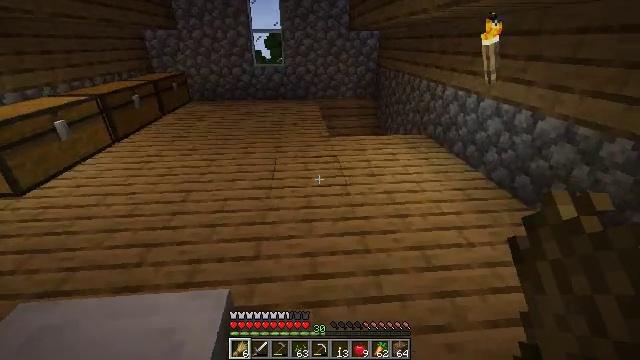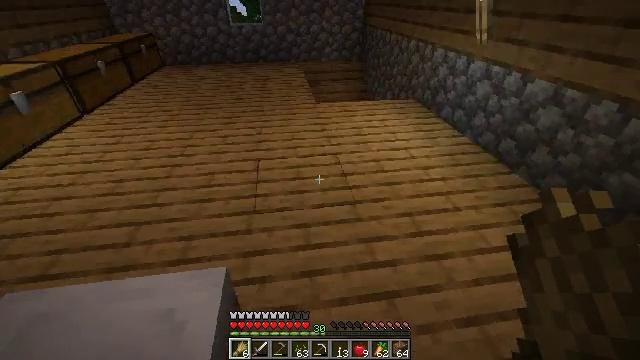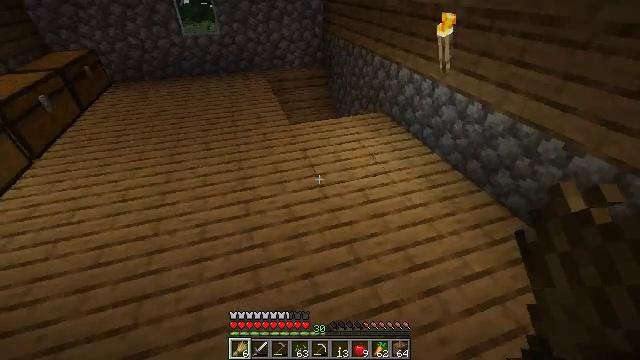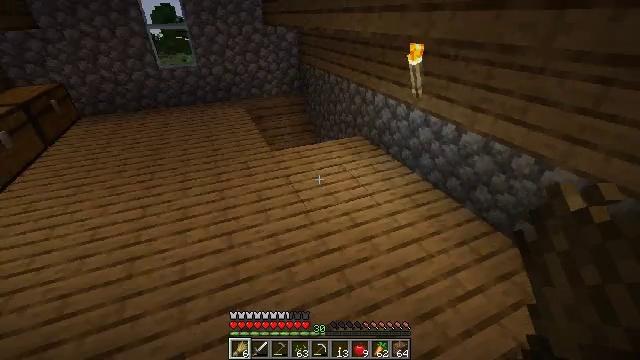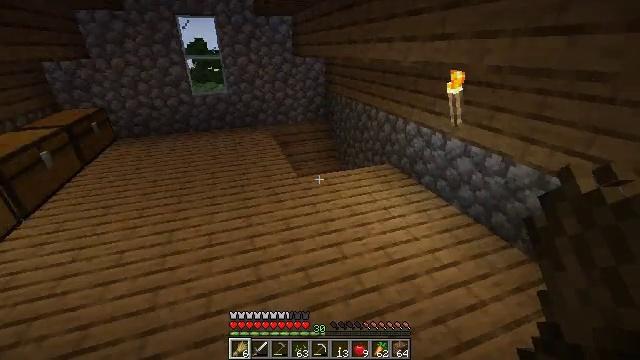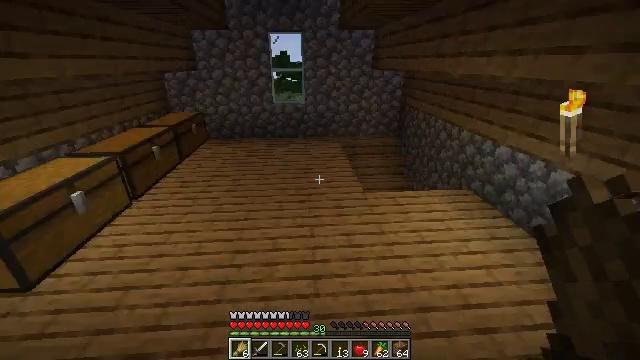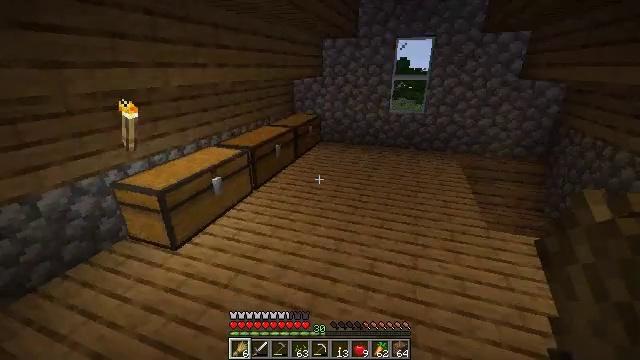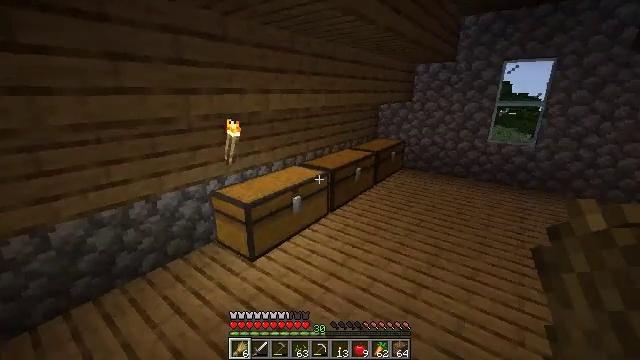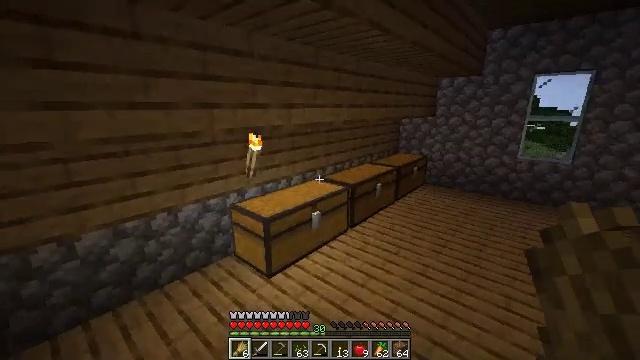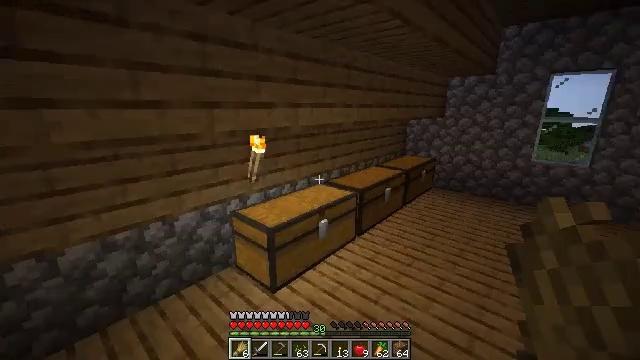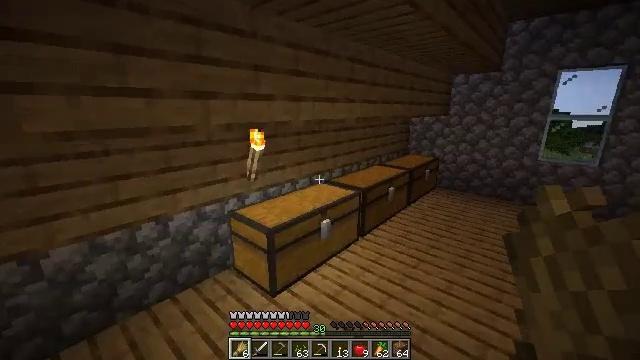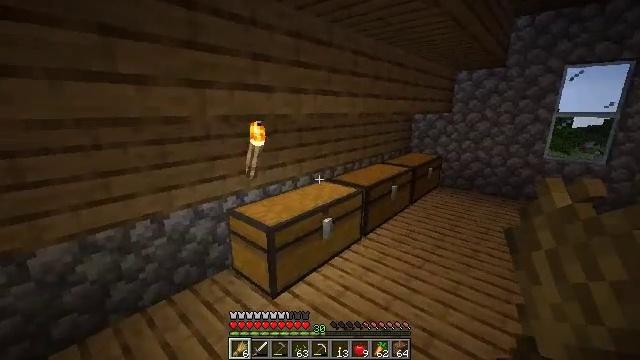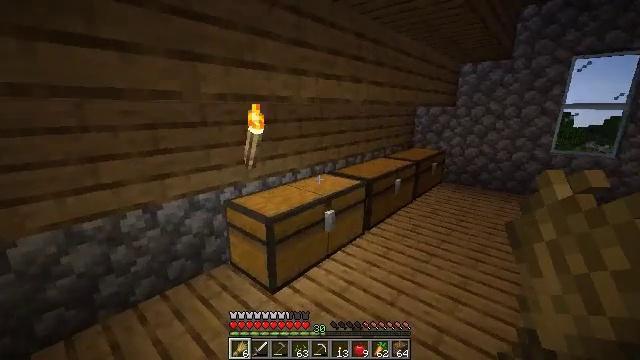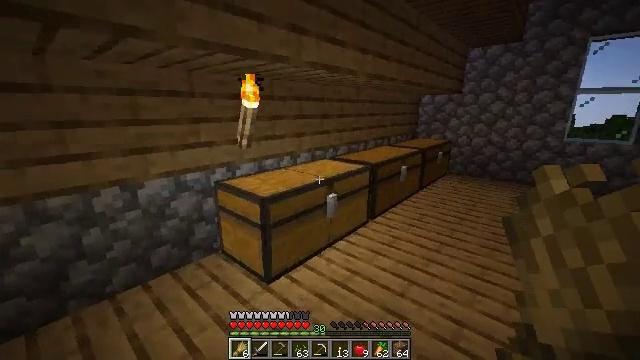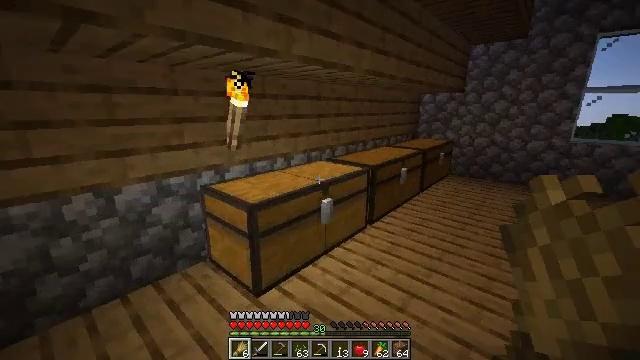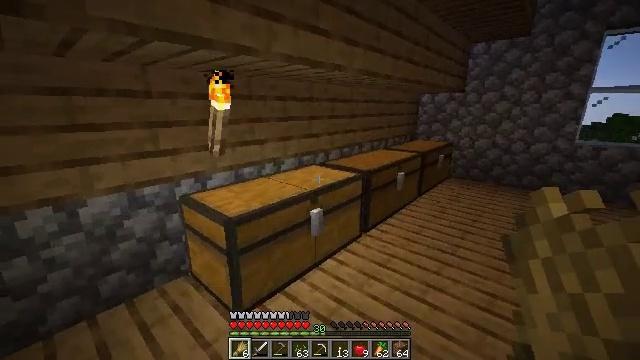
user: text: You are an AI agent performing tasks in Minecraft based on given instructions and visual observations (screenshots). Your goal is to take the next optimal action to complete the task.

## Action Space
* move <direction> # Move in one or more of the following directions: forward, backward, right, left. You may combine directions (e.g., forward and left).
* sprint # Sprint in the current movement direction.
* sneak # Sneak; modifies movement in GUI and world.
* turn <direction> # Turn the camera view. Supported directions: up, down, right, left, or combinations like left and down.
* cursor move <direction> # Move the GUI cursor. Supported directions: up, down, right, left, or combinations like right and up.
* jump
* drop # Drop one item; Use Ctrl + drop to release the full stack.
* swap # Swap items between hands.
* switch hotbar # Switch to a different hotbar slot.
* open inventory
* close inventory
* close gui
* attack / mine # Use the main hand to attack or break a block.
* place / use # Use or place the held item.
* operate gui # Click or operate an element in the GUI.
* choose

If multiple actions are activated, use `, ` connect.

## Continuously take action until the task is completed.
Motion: motion action
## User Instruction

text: Collect oak log for crafting.
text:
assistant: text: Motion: move forward and move left, turn right and down
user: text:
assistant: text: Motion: move forward and move left, turn right and down
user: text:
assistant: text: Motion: move forward and move left, turn right and up
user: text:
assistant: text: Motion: move forward and move left, turn left and up
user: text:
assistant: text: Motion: move forward and move left, turn left and up
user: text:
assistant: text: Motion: move forward and move left, turn left and up
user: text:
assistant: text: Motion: move forward and move left, turn left and up
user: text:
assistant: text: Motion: move forward and move left, turn left and up
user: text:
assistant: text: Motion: move forward
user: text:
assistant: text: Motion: move forward
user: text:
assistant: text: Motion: move forward
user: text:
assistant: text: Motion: move forward
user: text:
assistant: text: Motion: move forward and move right
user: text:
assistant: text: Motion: move forward and move right
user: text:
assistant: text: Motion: move forward and move right
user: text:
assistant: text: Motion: move forward and move right
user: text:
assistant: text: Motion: move forward and move right
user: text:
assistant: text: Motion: move forward and move right
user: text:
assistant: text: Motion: move forward and move right
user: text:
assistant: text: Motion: move forward and move right, turn left and down
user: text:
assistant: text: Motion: move forward and move right, turn left and down
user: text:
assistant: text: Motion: move forward and move right
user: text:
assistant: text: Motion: move forward and move right
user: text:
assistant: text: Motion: move forward and move right
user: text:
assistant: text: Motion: move forward and move right, turn down
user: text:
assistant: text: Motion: move forward and move right
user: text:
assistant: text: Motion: move forward and move right
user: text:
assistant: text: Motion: move forward and move right
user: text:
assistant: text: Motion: move forward and move right
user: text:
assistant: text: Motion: move forward and move right